Field crop: maize
Growth stage: 2
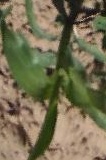
Species: maize